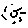
Label: sun